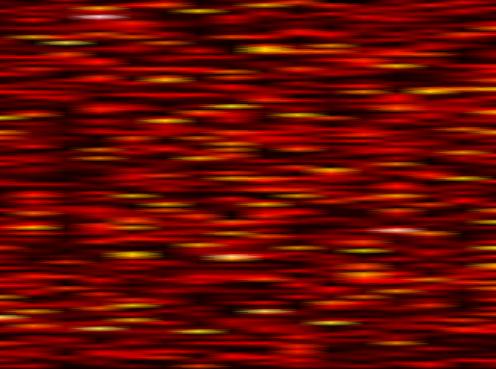
Label: WOLA